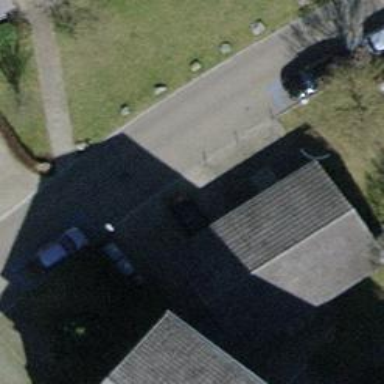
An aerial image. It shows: Group of garages.